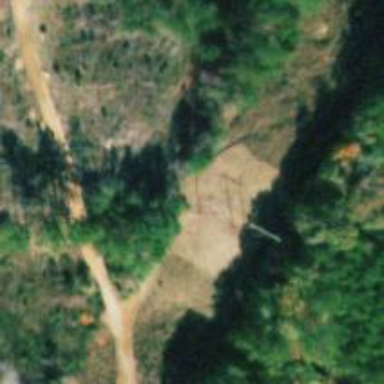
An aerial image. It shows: Power tower.